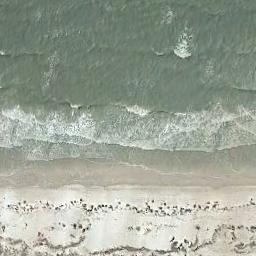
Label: beach